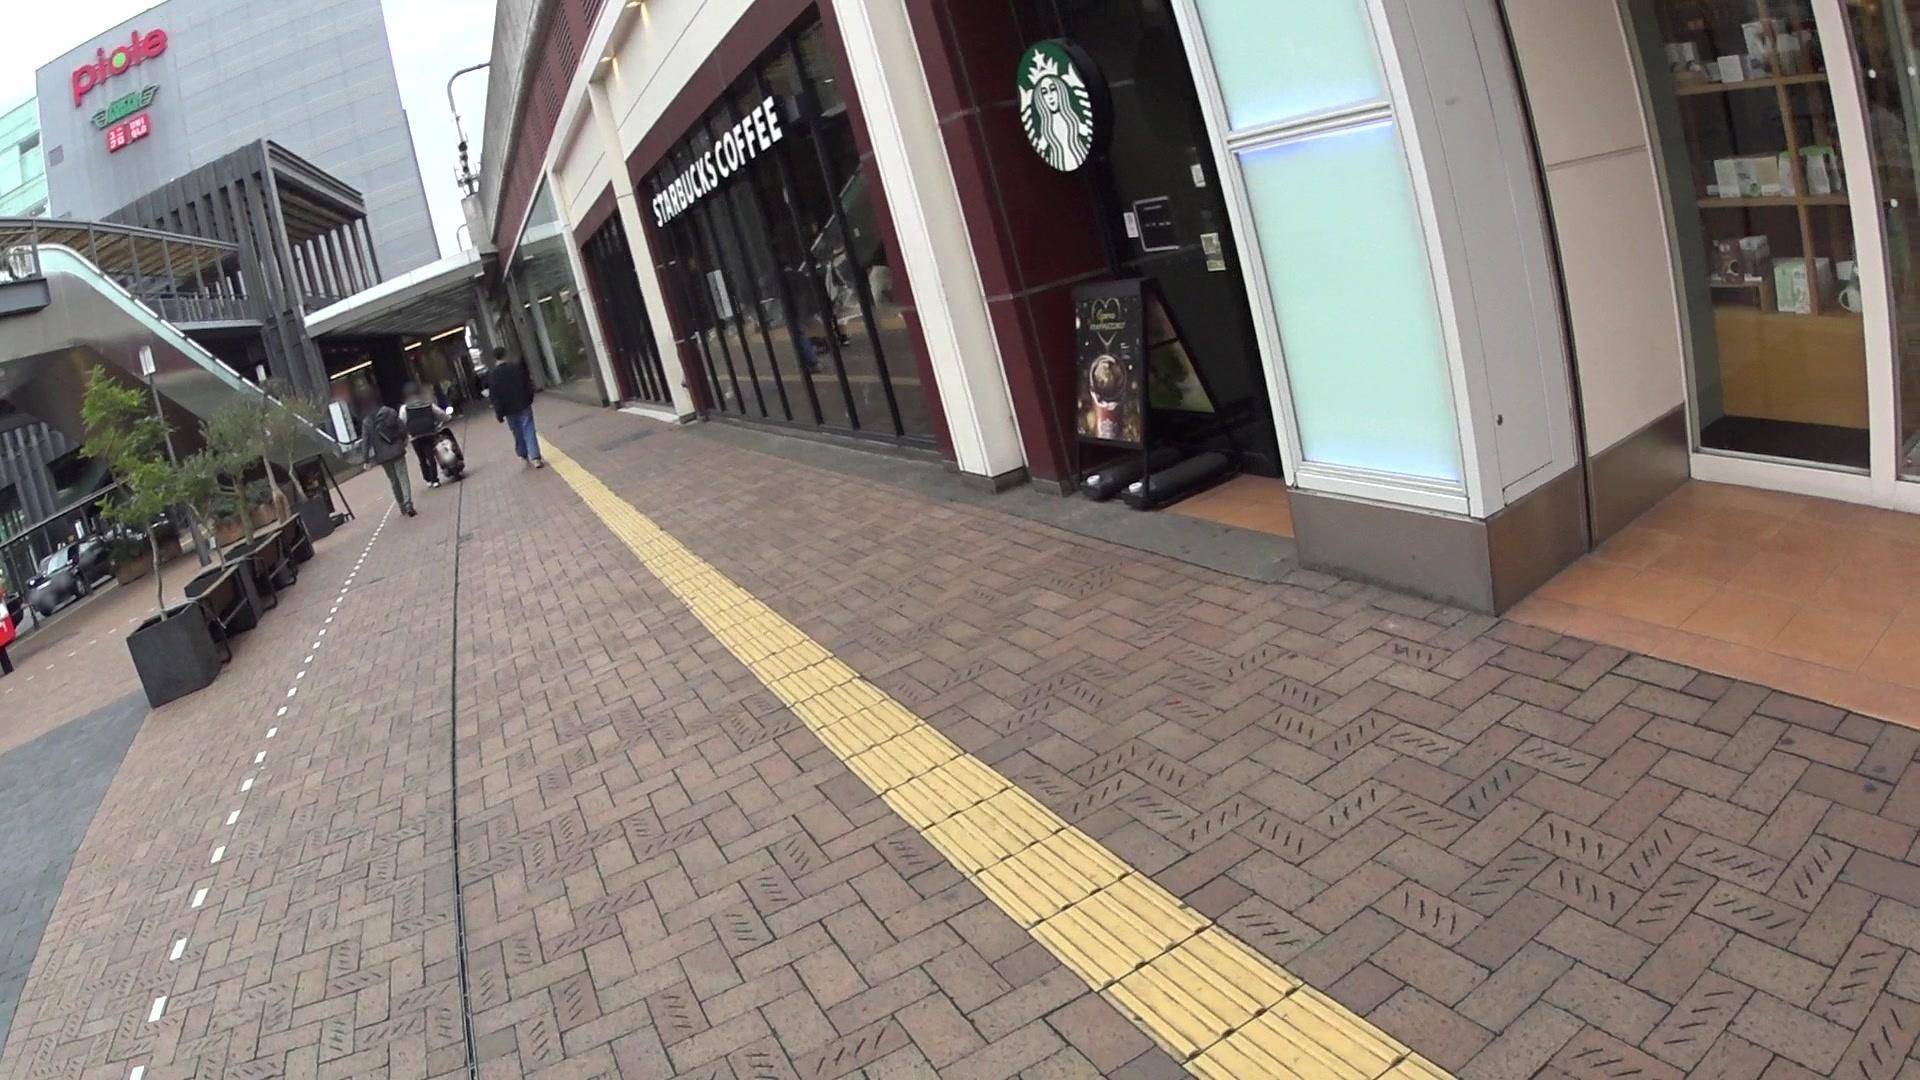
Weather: clear
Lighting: day
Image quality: good
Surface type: walking surface
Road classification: footway, pedestrian, steps
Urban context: urban centre
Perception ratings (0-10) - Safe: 7.18, Lively: 9.57, Beautiful: 7.61, Boring: 1.7, Depressing: 7.41, Wealthy: 4.45